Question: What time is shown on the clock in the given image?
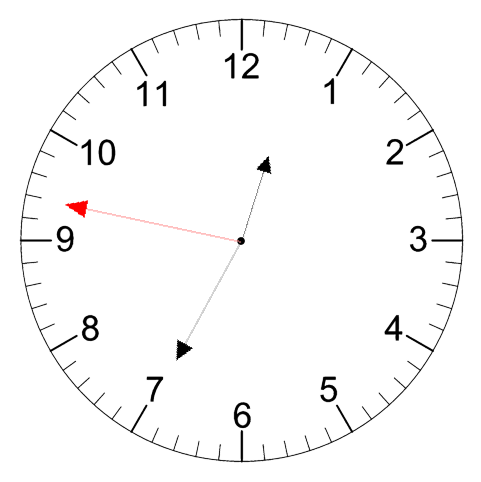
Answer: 12:34:47